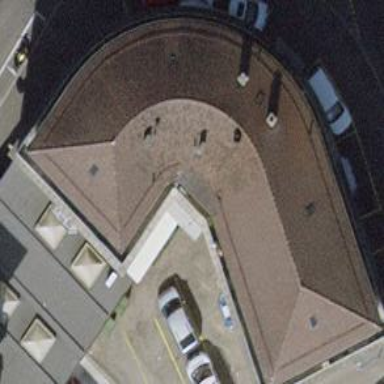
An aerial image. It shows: Hipped-roof building with apartments.